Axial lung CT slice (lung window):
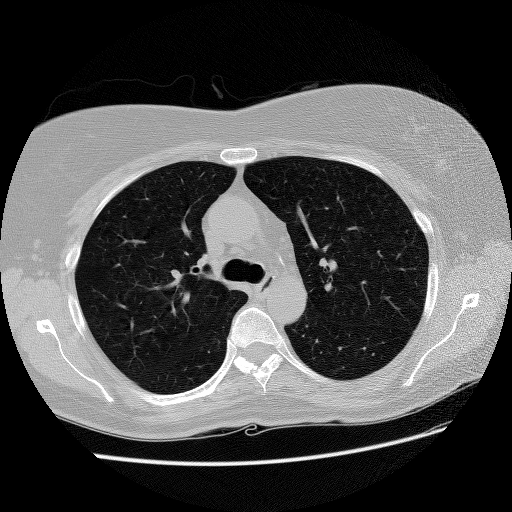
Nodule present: no